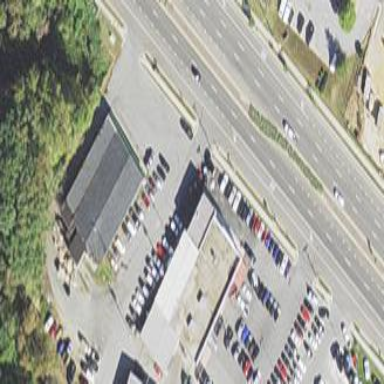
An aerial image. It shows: Commercial building with car shop.